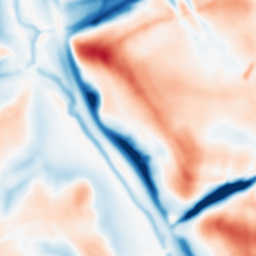
Category: multiscale
Decomposition family: dog_multiscale
Decomposition parameters: sigma_ratio: 2
n_scales: 3
base_sigma: 2
Upsampling method: cubic_mitchell
Upsampling parameters: scale: 2
Upsampling scale: 2